Question: I haven't really used R before but I need to separate data from a CSV with 440 entries into 2 columns in a table. The strings are different lengths. I would like to split the string into 2 parts.
An example is 'ACTL6A_S5'. I would like everything before the '_' in one column and everything after the '_' in another column and then export this as a CSV again. Is the best way to manage this in a for loop or where would I start?
Currently I've managed to export the CSV and the column I want into RStudio and have it displayed
'''
biological_dataset <-read.csv("Exampledata.csv") #Setting the name of the csv file
#print(biological_dataset) #Printing the data in the csv file
feature_name_example <- as.character(biological_dataset$X[1])
as.character(biological_dataset$X[1:440])
'''
R Output:

Expected results something like
'''
Column1 Column2
1 S1 ACTL6A
2 S2 ADAMTS1
'''
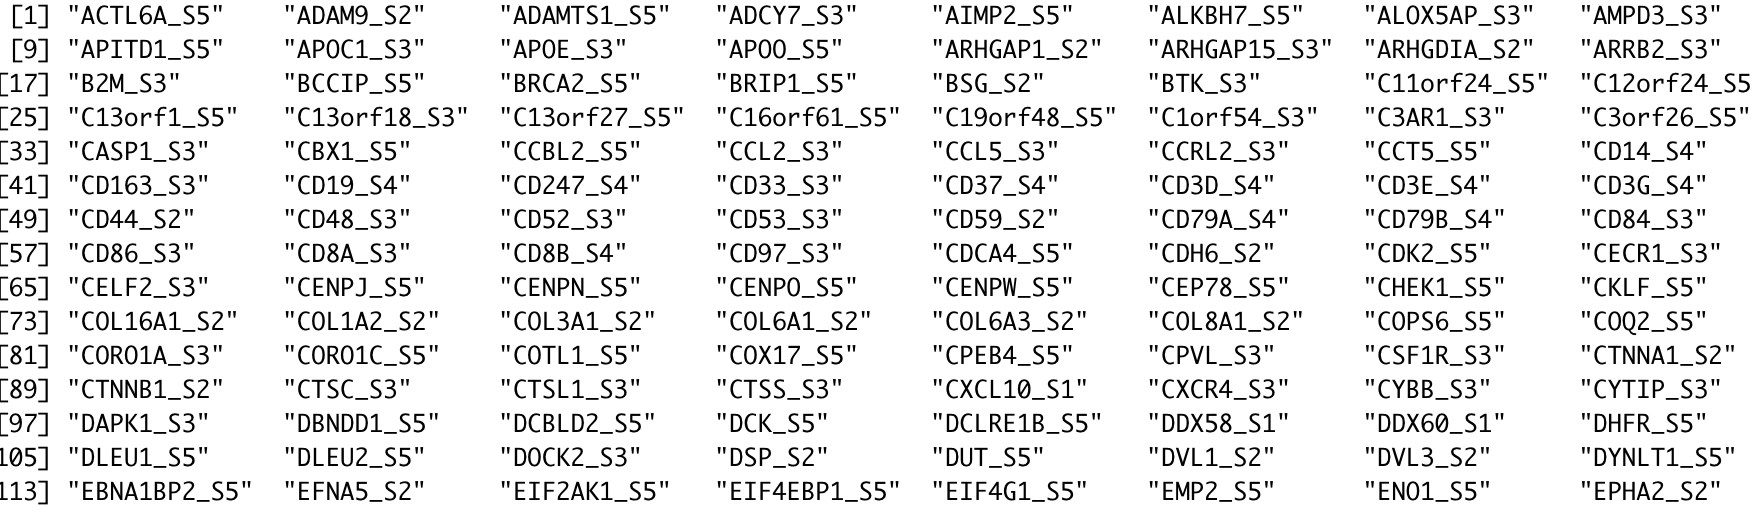
Answer: If I understand it correctly, the following should achieve what you want:
'''
library("tidyr")
fixed <- separate(data = biological_dataset, col = X, into = c("Column1", "Column2"), sep = "_")
write.csv(x = fixed, file = "fixed_dataset.csv")
'''
In brief, take column X from the given dataset, and separate it into two columns with the names provided when there's an underscore.